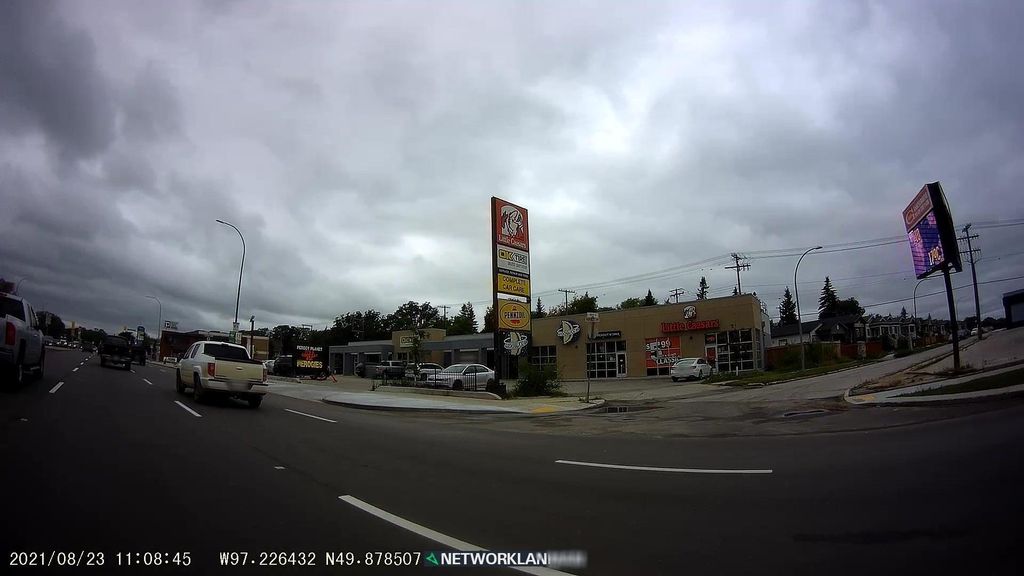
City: winnipeg